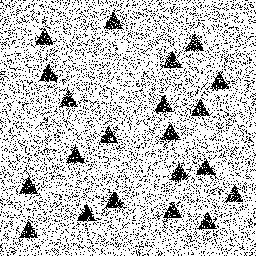
Squares: 0
Triangles: 21
Stars: 0
Total shapes: 21